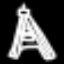
Label: The Eiffel Tower